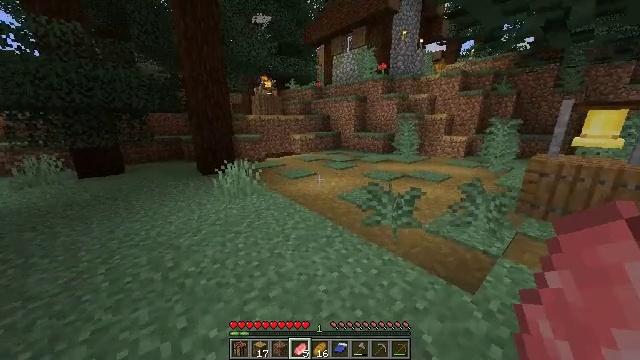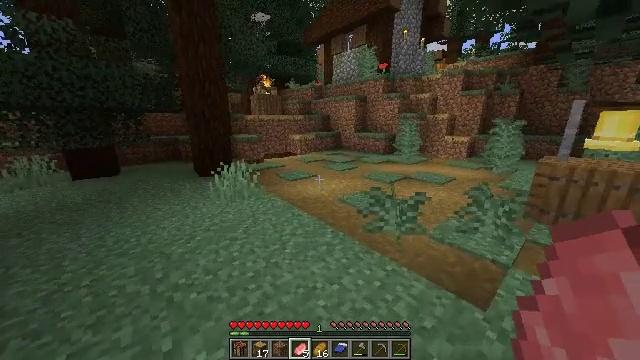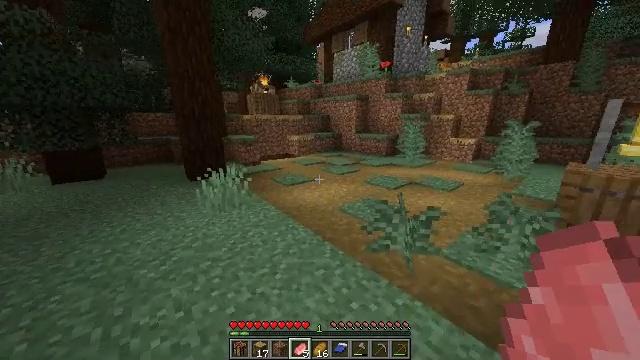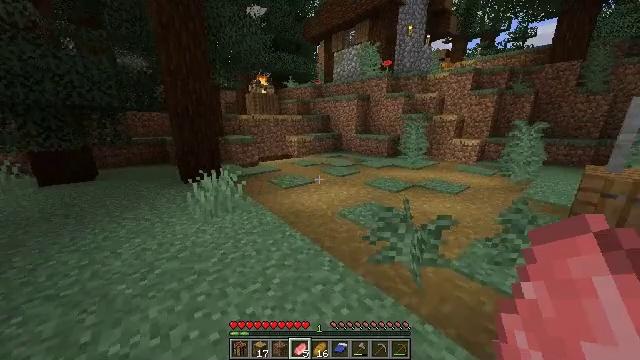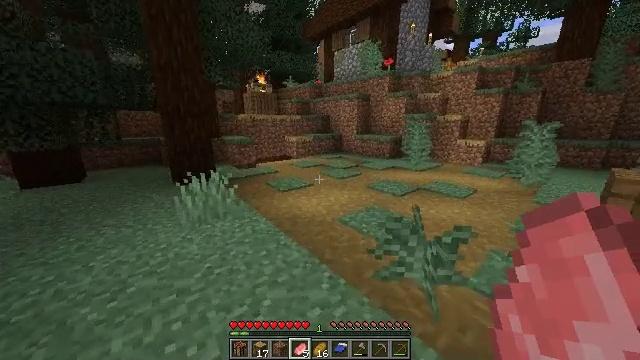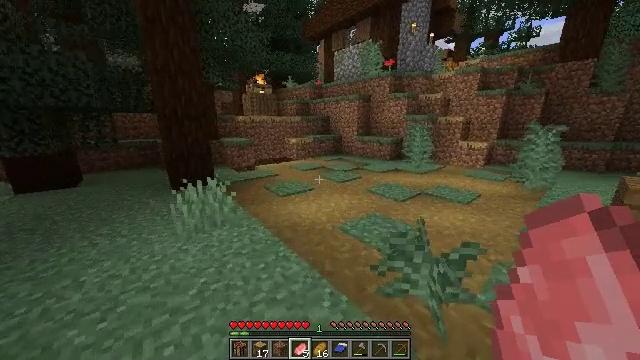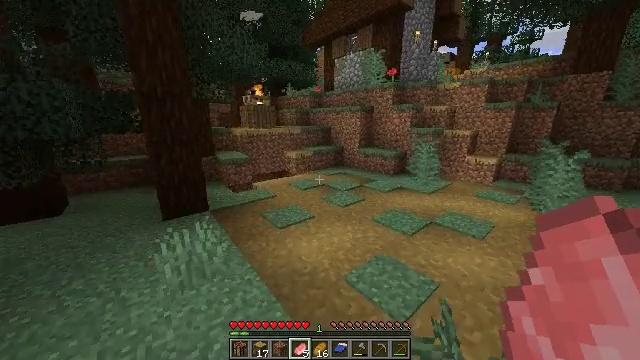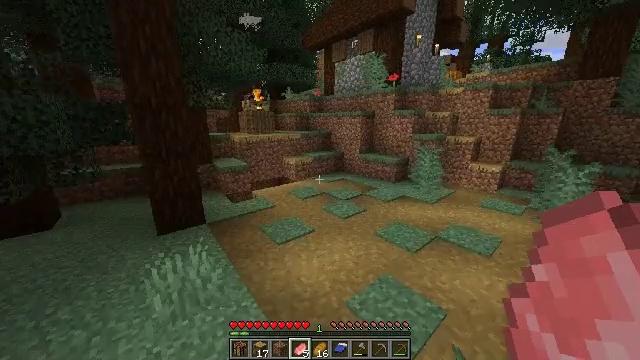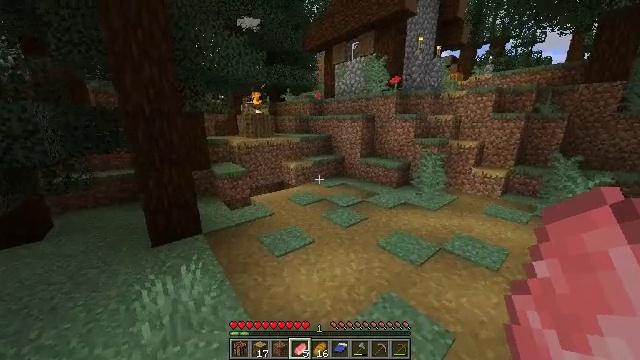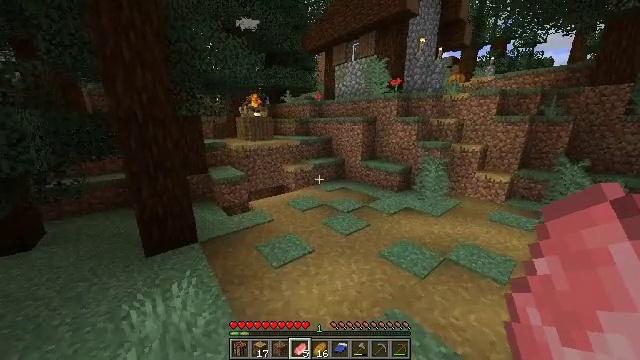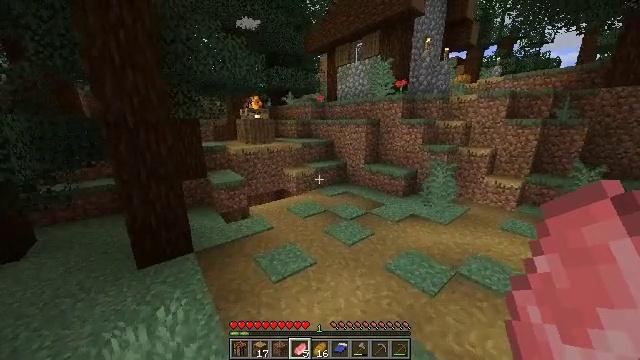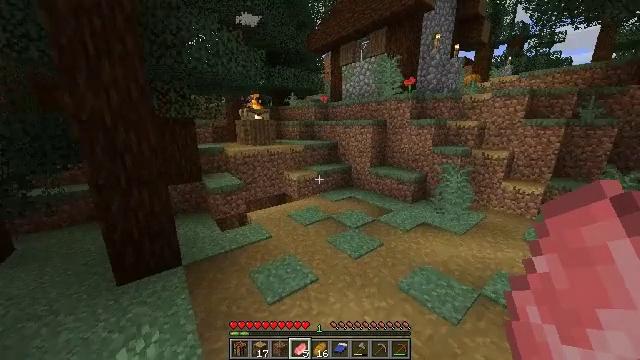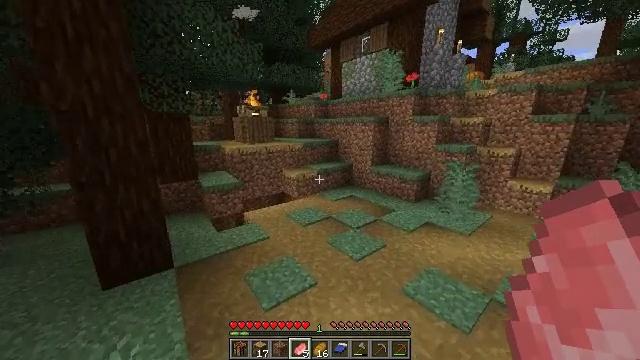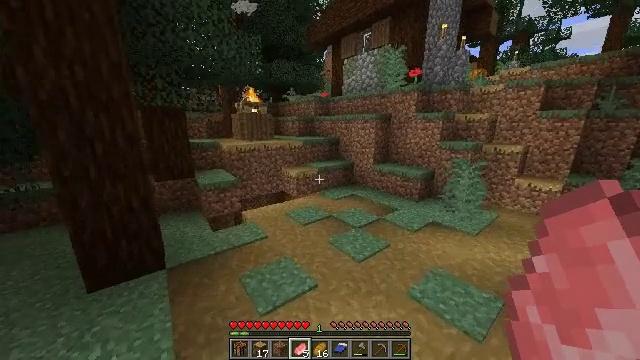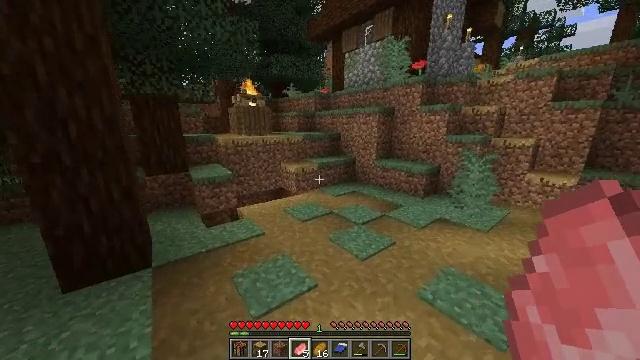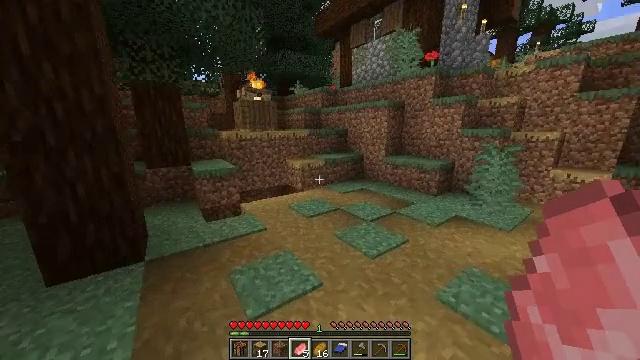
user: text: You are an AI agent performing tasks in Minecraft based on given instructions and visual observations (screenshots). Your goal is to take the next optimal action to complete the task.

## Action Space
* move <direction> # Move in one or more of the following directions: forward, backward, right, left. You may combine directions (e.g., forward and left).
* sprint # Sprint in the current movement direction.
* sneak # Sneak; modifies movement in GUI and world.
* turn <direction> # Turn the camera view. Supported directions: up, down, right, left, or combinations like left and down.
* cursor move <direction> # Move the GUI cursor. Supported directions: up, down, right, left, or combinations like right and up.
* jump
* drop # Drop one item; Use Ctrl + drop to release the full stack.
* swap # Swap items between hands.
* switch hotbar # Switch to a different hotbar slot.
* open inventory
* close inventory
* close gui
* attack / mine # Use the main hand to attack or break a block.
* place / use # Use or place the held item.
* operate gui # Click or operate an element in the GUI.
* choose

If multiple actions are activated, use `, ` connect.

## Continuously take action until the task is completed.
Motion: motion action
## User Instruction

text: Mine the mossy cobblestone underground.
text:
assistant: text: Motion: move forward, jump
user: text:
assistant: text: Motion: move forward, jump
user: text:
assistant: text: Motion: move forward, jump
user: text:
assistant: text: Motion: move forward, jump
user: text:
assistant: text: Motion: move forward, jump
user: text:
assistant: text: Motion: move forward, jump
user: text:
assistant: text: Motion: move forward, jump
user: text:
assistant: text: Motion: move forward, jump
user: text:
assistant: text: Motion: move forward, jump
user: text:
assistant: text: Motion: move forward, jump
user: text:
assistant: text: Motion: move forward, jump
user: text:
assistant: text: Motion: move forward, jump
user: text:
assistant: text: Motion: move forward, jump
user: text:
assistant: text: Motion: move forward, jump
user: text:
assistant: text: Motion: move forward, turn left, jump
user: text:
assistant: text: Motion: move forward, turn left, jump
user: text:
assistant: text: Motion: move forward, jump
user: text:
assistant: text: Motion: move forward, jump
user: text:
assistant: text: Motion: move forward, jump
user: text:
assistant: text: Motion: move forward, jump
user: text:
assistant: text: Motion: move forward, jump
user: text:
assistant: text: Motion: move forward, jump
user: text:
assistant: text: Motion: move forward, jump
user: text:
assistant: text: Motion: move forward, jump
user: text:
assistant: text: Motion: move forward
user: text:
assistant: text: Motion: move forward
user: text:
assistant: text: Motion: move forward
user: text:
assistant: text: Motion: move forward, jump
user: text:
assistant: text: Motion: move forward, jump
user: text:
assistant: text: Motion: move forward, turn left, jump